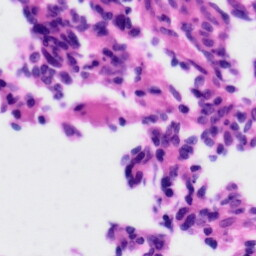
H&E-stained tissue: Tonsil